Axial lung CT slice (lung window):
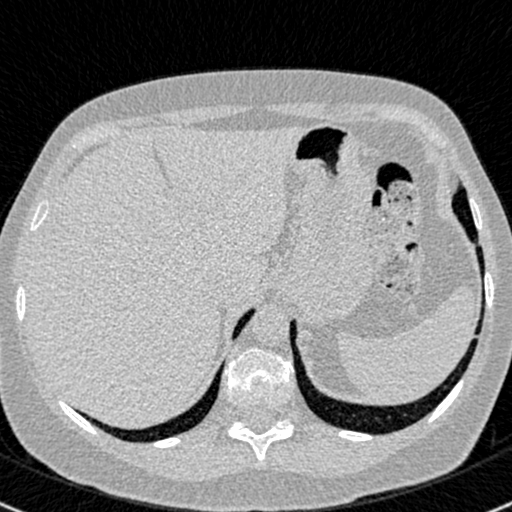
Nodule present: no